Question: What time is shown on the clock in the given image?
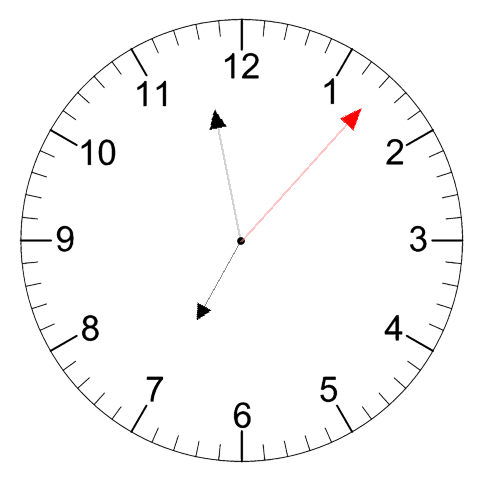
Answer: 06:58:07